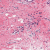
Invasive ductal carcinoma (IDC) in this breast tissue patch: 0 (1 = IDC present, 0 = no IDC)